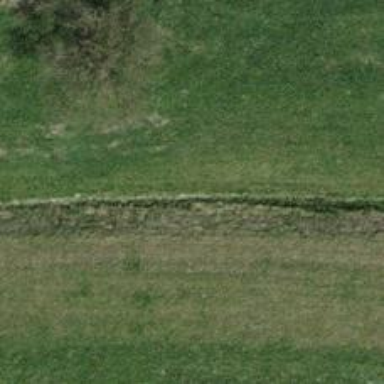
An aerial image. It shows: Ditch serving as waterway.